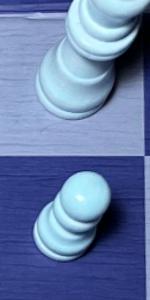
Label: Pawn_White